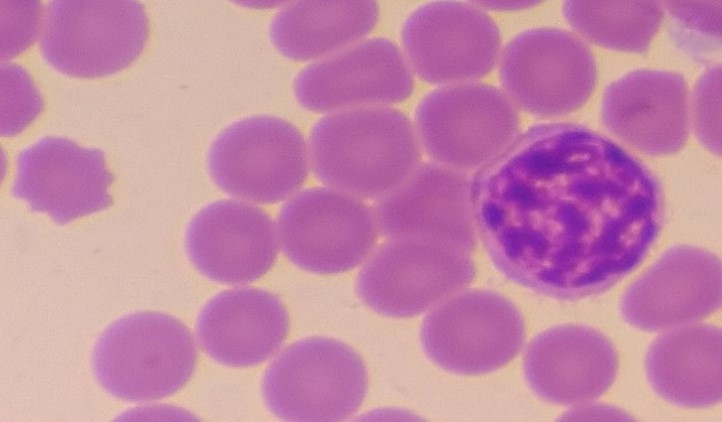
White blood cell type: Lymphocyte